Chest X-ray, PA view. Patient: 38 years old, sex M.
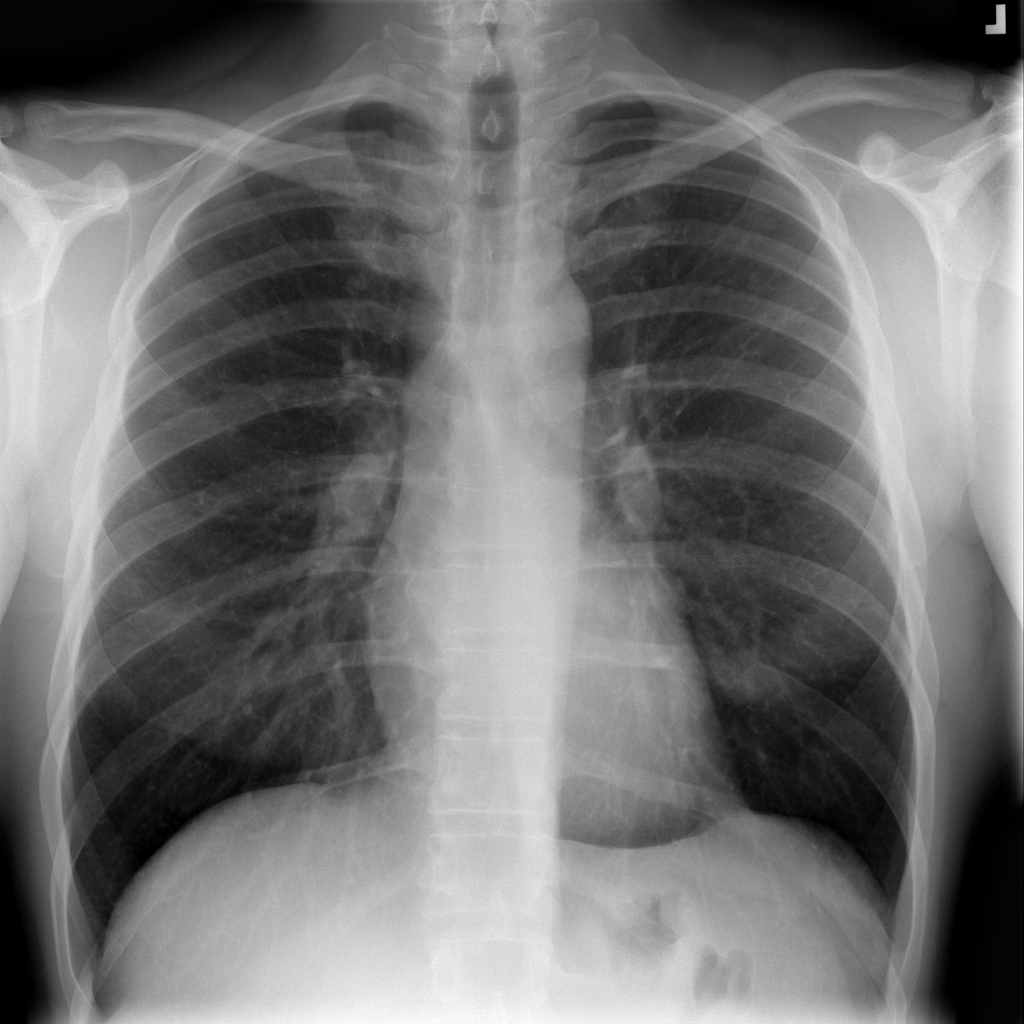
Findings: No Finding